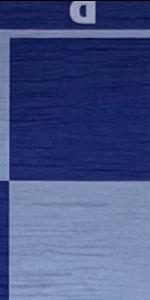
Label: Empty